RGB frame:
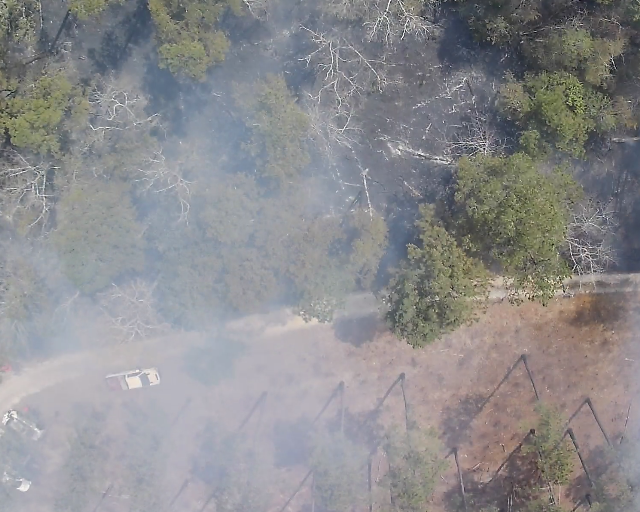
Thermal frame:
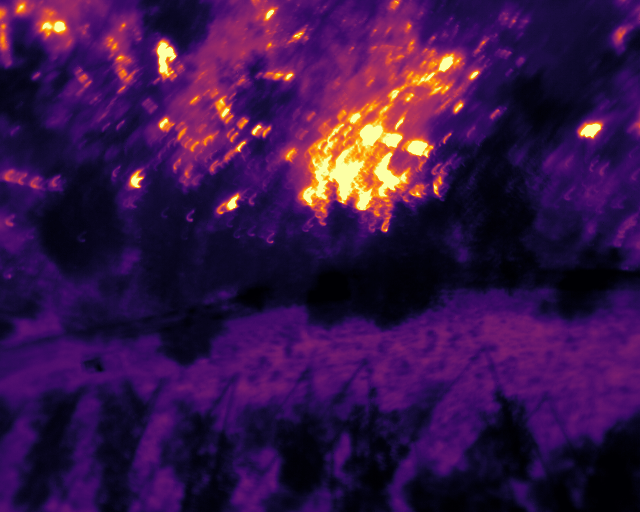
Captured: 2026-02-26 03:40:18
Pixels at or above 80 °C: 12025 (fraction of frame: 0.0367)